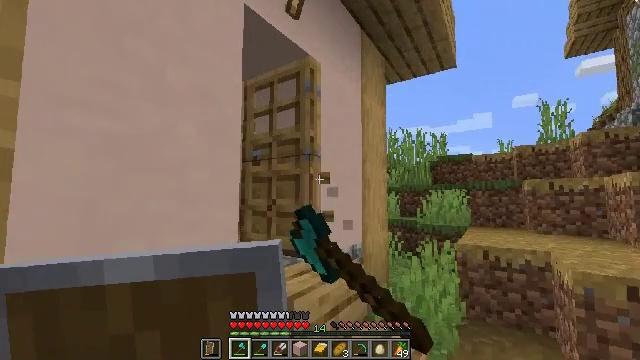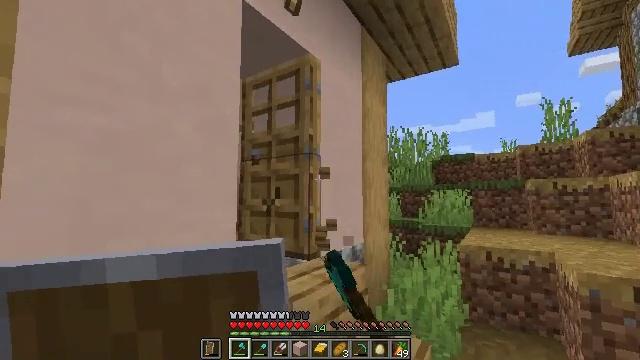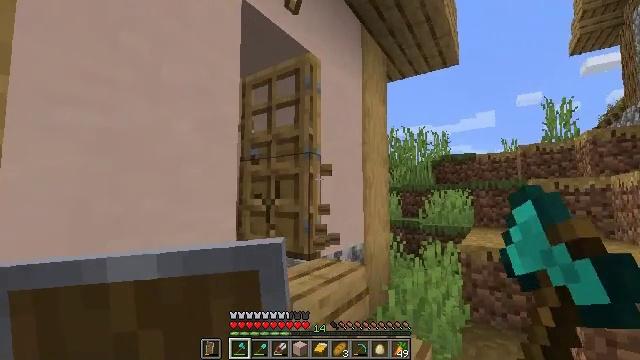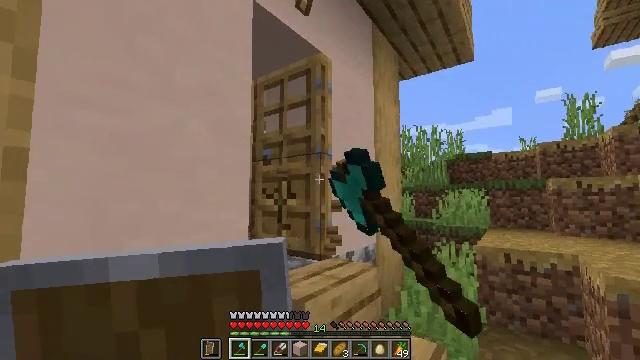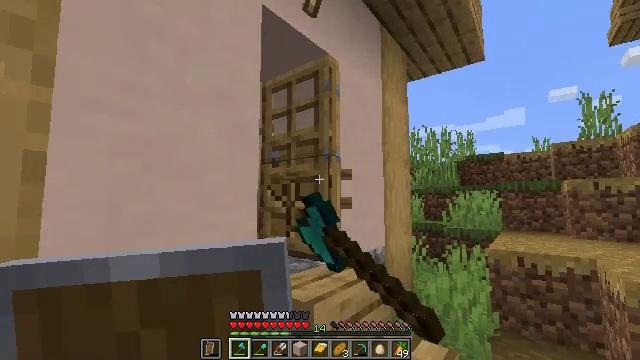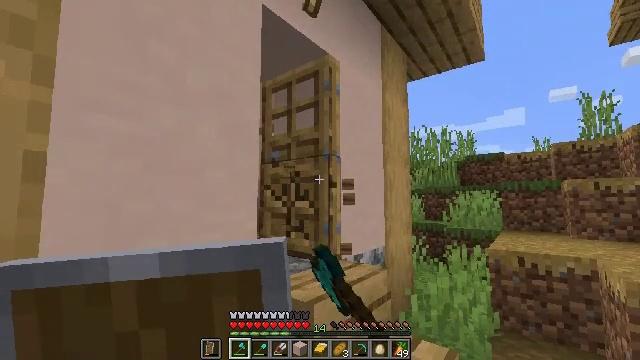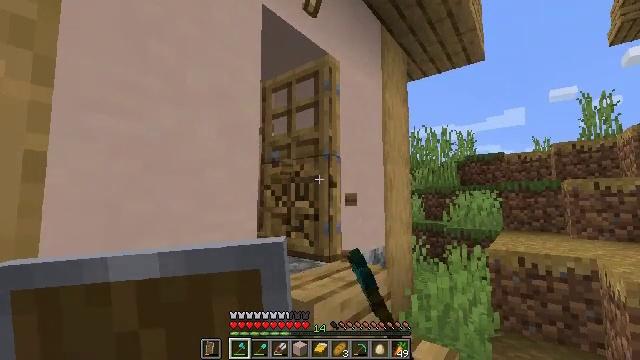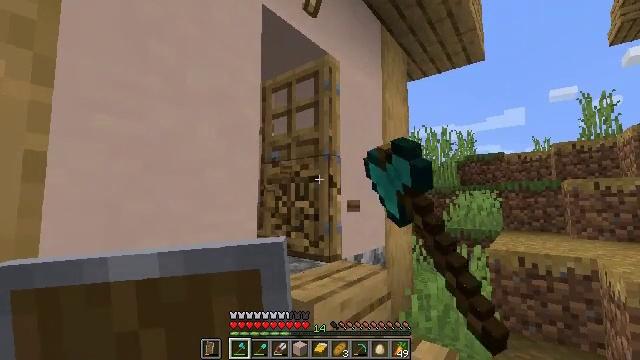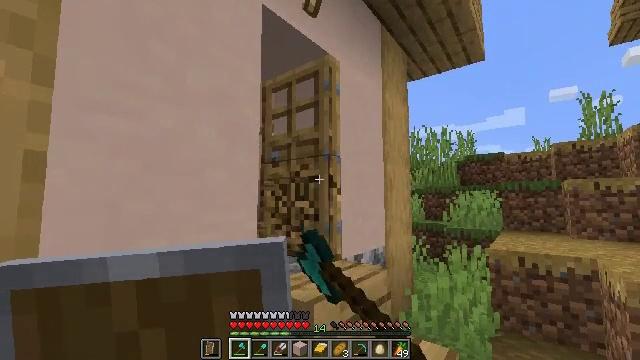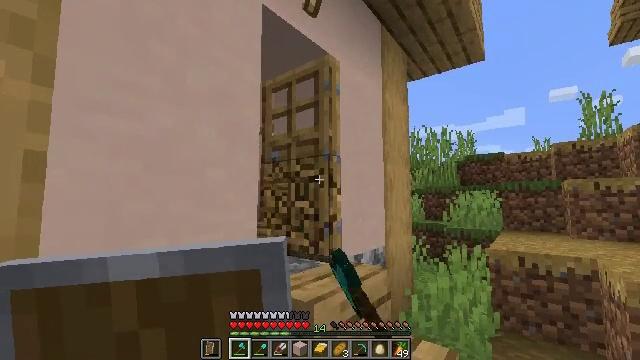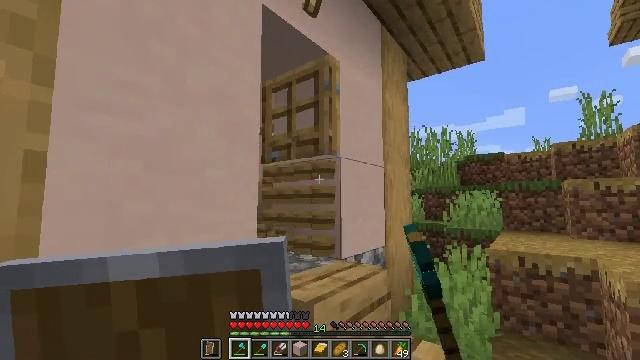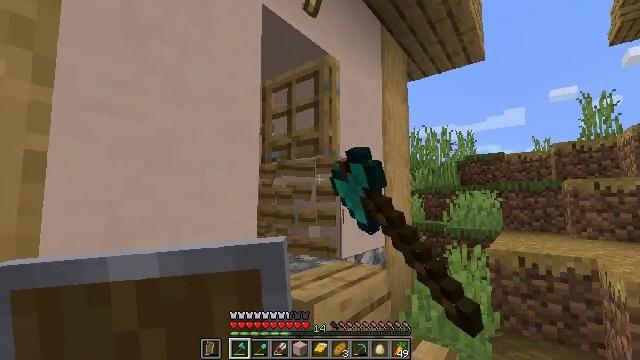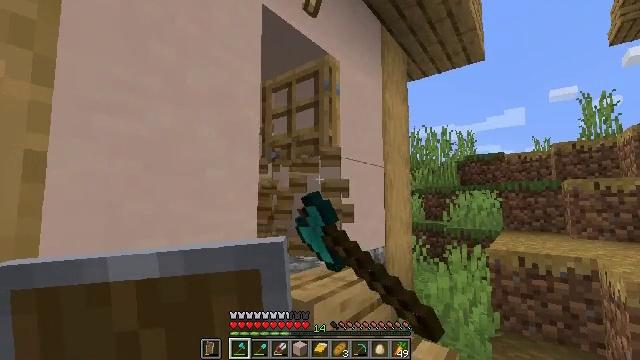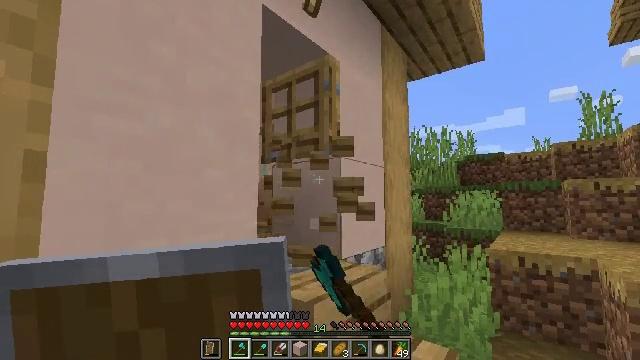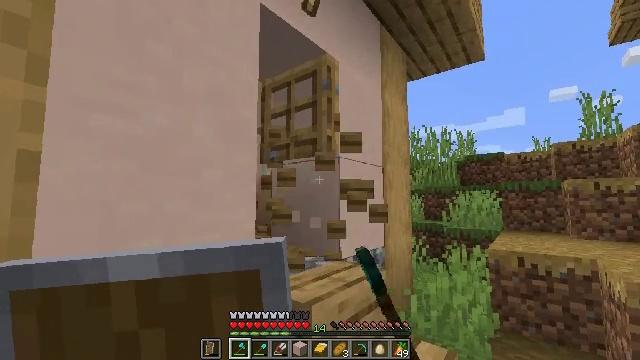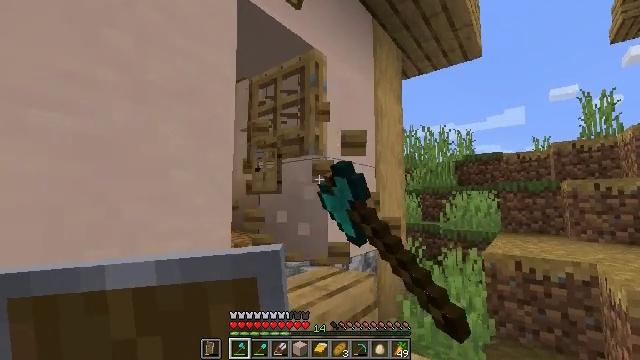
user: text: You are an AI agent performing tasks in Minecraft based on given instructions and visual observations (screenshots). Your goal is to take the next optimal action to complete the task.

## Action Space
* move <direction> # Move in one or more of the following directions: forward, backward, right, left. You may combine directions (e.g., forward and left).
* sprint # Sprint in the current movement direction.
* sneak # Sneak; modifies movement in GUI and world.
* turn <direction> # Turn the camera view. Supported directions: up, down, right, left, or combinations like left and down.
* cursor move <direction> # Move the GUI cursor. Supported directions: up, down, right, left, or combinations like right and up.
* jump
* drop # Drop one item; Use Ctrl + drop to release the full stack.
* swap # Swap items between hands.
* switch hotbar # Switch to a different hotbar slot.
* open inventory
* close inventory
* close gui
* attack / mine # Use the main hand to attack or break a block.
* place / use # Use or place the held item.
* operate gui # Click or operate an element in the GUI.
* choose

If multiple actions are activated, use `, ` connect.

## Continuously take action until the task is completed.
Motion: motion action
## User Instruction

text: Break the oak door to remove it.
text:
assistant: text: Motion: attack / mine
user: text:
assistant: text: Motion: attack / mine
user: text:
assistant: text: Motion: turn left, attack / mine
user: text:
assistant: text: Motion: turn left, attack / mine
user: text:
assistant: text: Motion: attack / mine
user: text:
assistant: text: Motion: attack / mine
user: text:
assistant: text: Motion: attack / mine
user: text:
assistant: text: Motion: attack / mine
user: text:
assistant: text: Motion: attack / mine
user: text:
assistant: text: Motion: attack / mine
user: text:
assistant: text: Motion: attack / mine
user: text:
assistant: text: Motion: attack / mine
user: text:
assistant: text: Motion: attack / mine
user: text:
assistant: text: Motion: move forward and move right, attack / mine
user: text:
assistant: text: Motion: move forward and move right, attack / mine
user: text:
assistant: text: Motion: move forward and move right, attack / mine
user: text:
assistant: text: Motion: move forward and move right, sprint, turn right and down, attack / mine
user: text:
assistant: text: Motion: move forward and move right, sprint, turn right and down
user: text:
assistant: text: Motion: move forward and move right, sprint, turn right and down
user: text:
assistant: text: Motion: move forward and move right, sprint, turn right
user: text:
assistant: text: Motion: move forward and move right, sprint
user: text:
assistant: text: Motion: move forward, sprint
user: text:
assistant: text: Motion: move forward, sprint, turn left and down
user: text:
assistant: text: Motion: move forward, sprint, turn left, jump
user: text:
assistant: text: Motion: move forward, sprint, turn left, jump
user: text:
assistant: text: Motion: move forward, sprint, jump
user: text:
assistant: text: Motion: move forward, sprint, jump
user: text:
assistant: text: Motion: move forward, sprint, jump
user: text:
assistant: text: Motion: move forward, sprint, turn up, jump
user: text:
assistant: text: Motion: move forward, sprint, jump